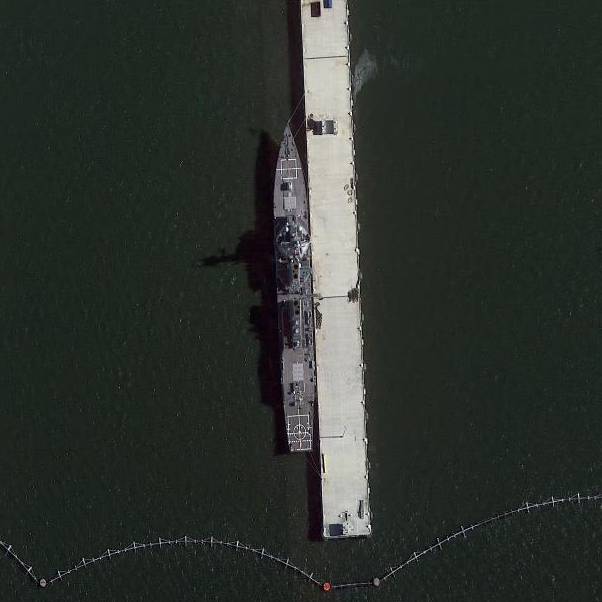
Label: destroyer